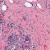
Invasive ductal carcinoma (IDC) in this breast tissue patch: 1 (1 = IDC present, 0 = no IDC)